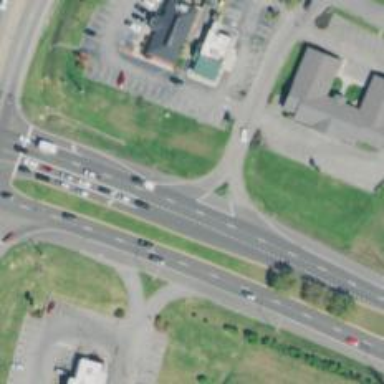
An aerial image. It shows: Trunk link highway.